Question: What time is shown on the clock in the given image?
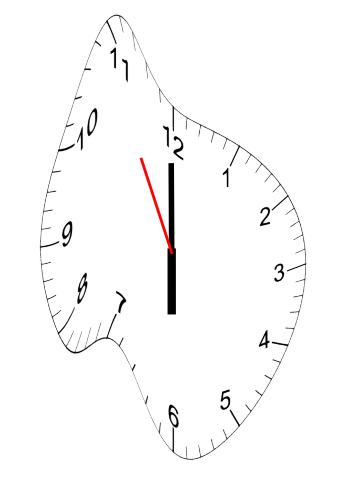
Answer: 05:59:55